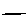
Label: line